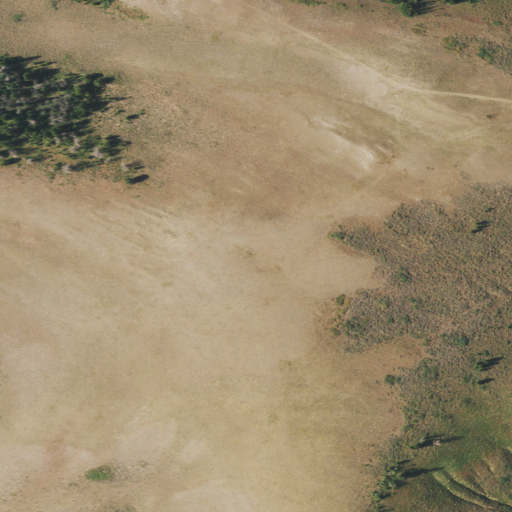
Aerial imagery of mountain in Wyoming named North Mountain containing shrub, grassland, and evergreen forest